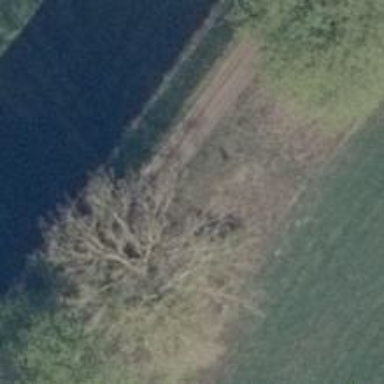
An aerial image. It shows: Row of trees in natural setting.